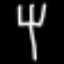
Label: fork